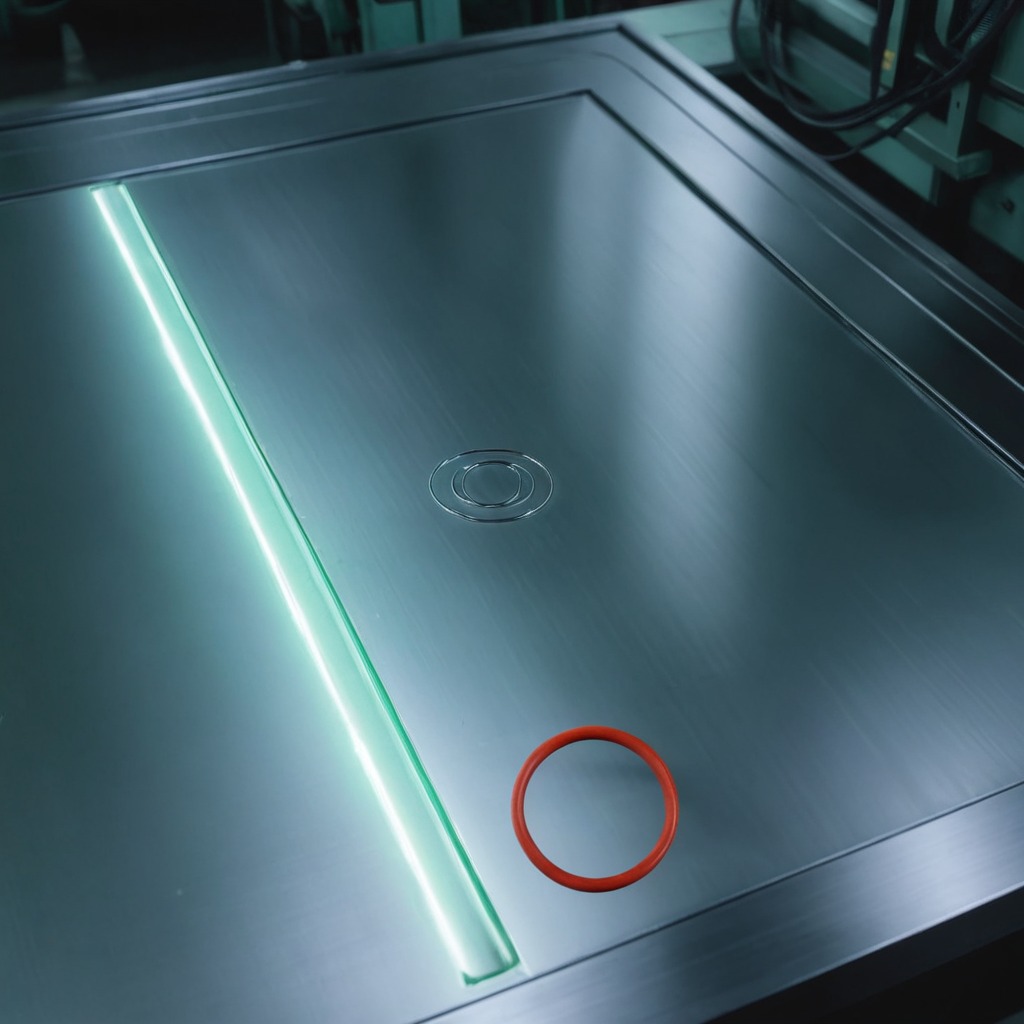
A rubber O-ring is lying on the metal table.